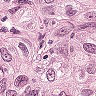
Metastatic tissue present: yes